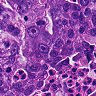
Metastatic tissue present: yes